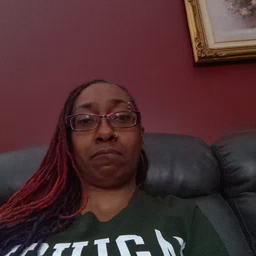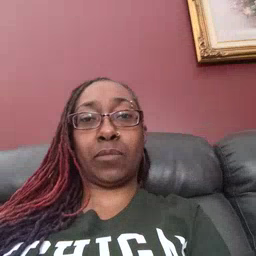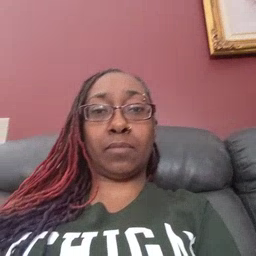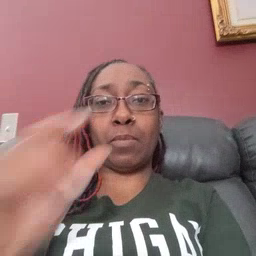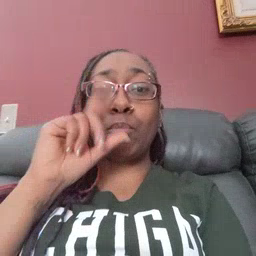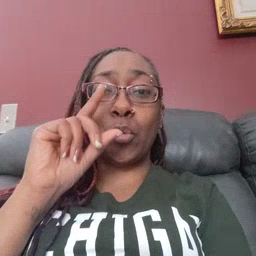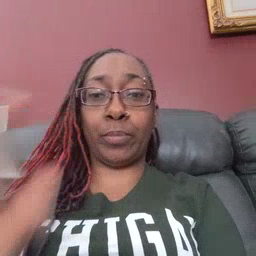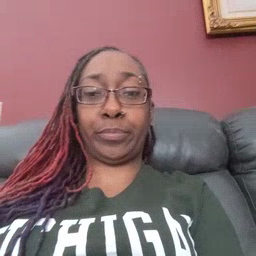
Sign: bird